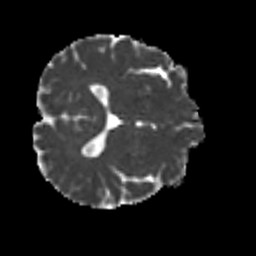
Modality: MD
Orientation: axial
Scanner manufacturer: siemens
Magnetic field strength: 3 T
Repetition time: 9.6 s
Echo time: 0.077 s